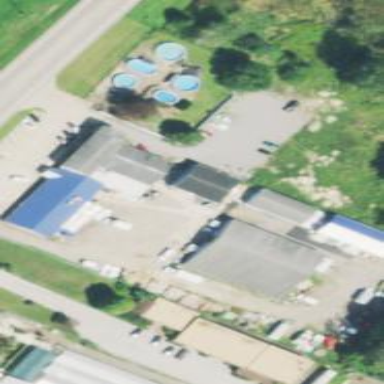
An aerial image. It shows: Building housing swimming pool shop.